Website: lowes
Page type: customer-info-address
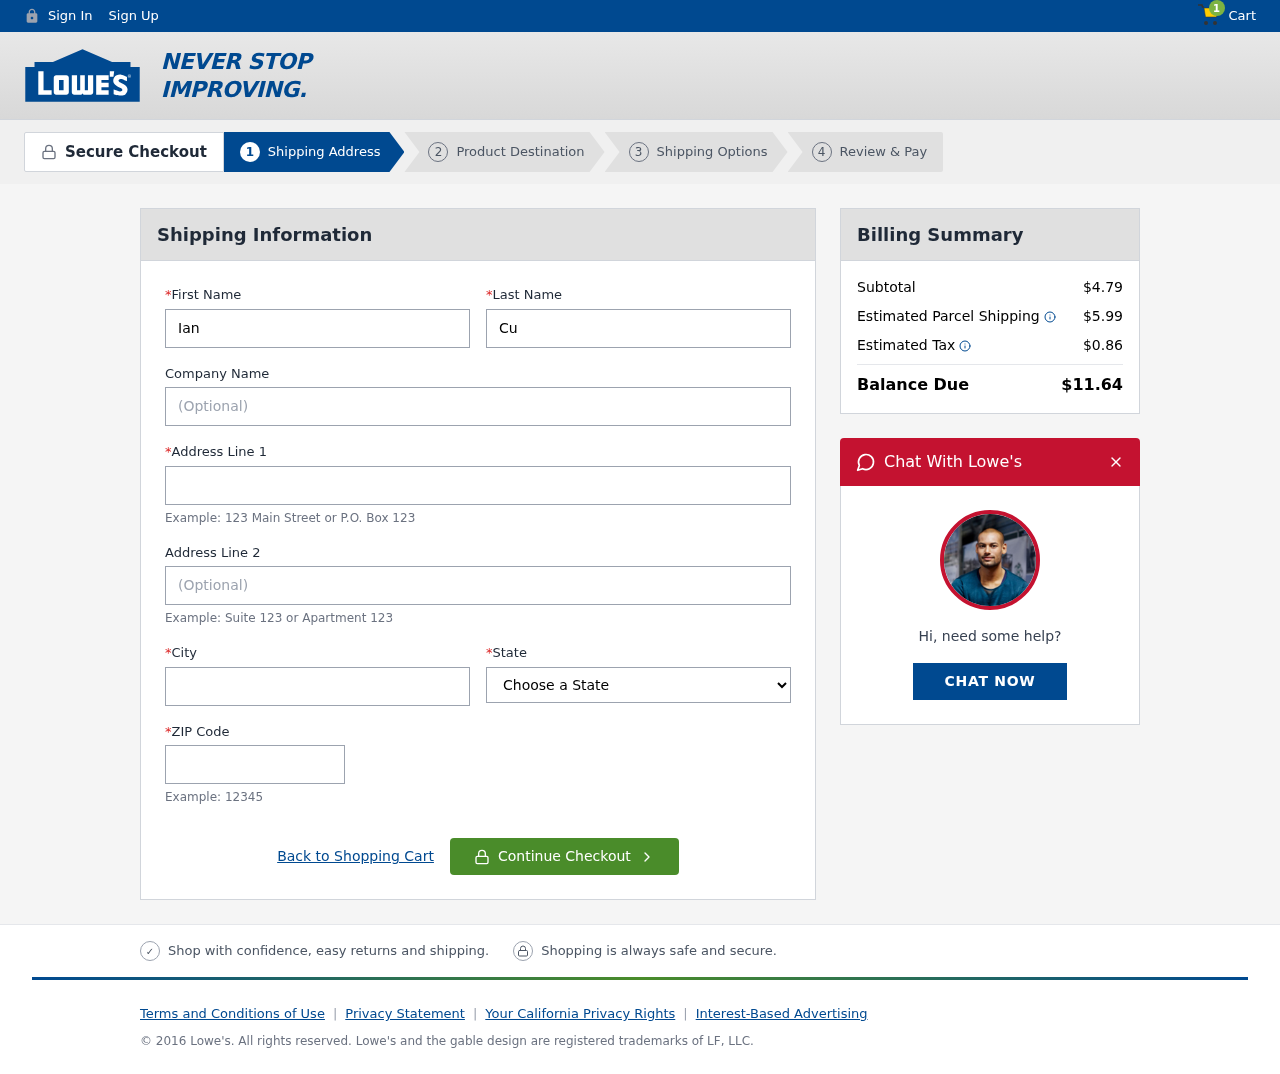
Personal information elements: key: PII_CITY
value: South Jasminside
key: PII_COMPANY
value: Bailey, Jones and Hernandez
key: PII_FIRSTNAME
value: Ian
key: PII_LASTNAME
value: Cunningham
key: PII_POSTCODE
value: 37085
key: PII_STATE
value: Alaska
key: PII_STREET
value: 7728 Joseph Trail
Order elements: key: ORDER_NUM_ITEMS
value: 1
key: ORDER_SUBTOTAL
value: $4.79
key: ORDER_SHIPPING_COST
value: $5.99
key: ORDER_TAX
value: $0.86
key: ORDER_TOTAL
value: $11.64